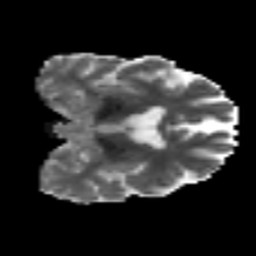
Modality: MD
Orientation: coronal
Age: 41
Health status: ill
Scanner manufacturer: philips
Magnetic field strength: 3 T
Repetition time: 9 s
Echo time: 0.127 s